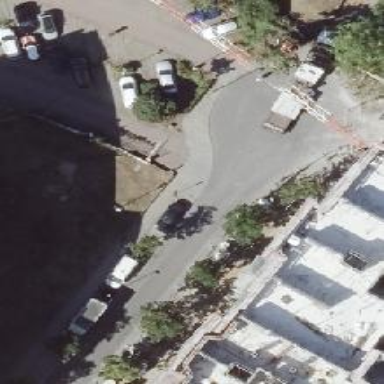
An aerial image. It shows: Residential road with asphalt surface. There are separate sidewalks and separate parking areas on both sides.